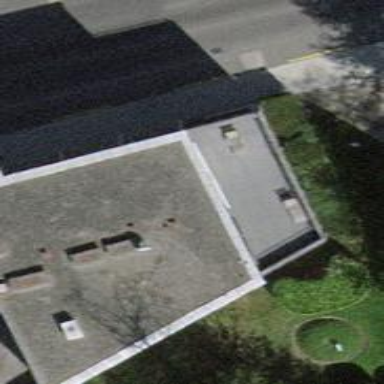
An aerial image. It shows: Office building.